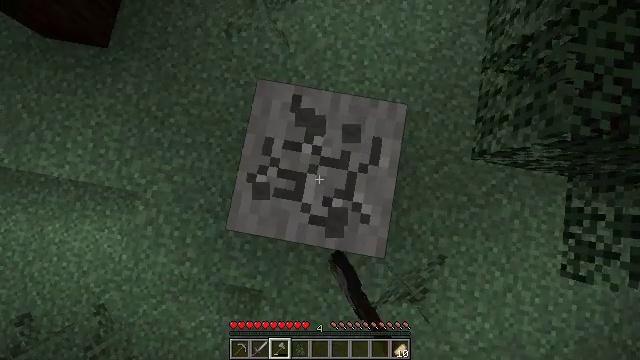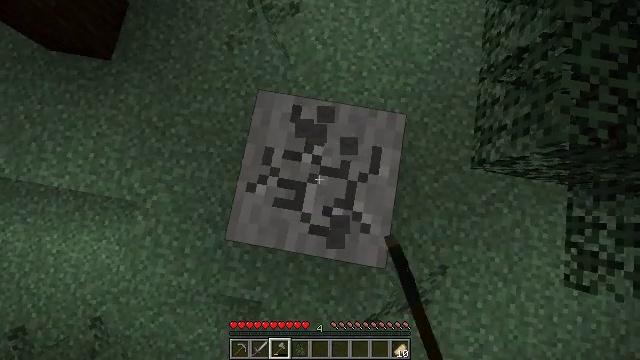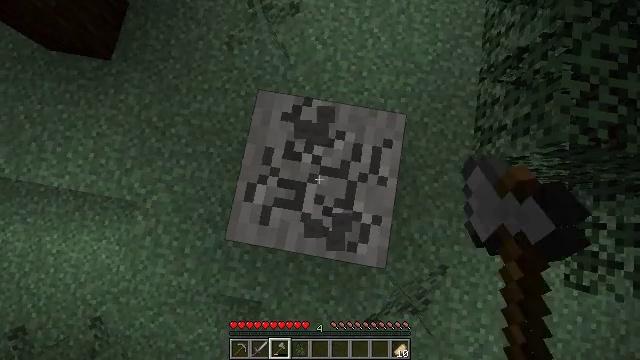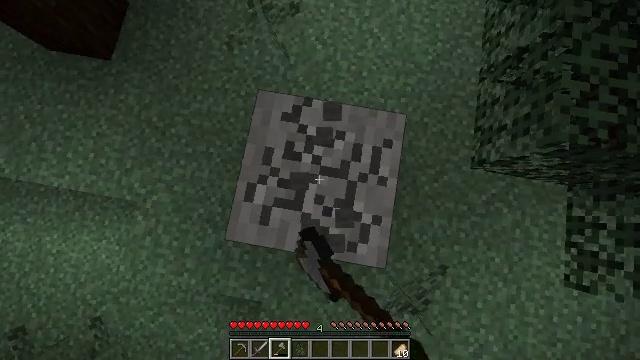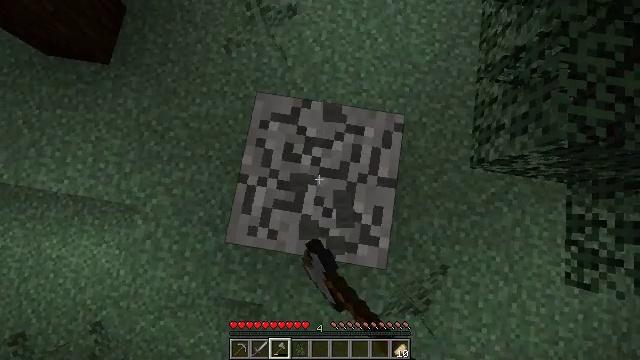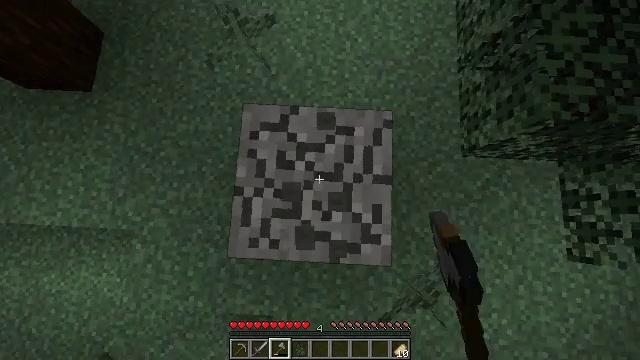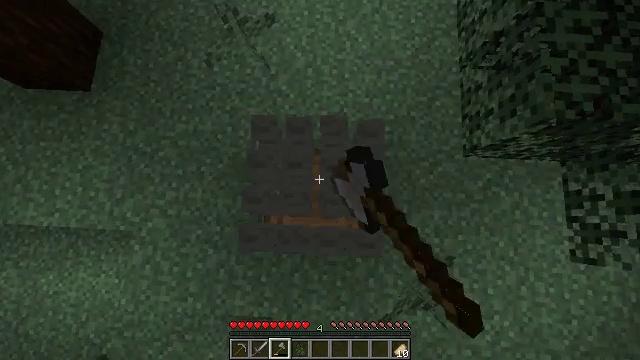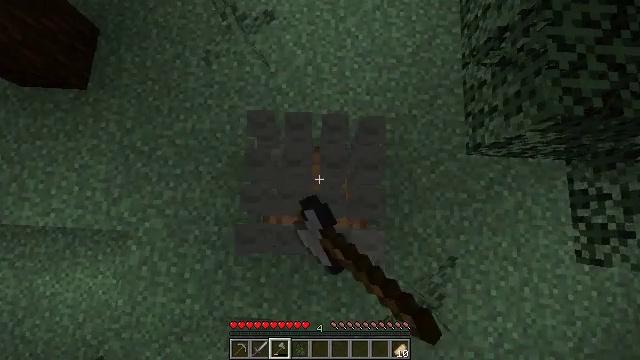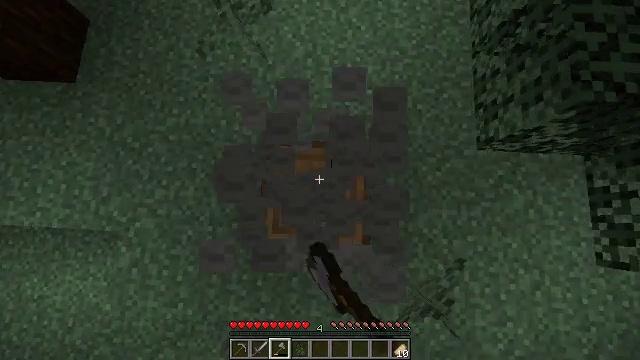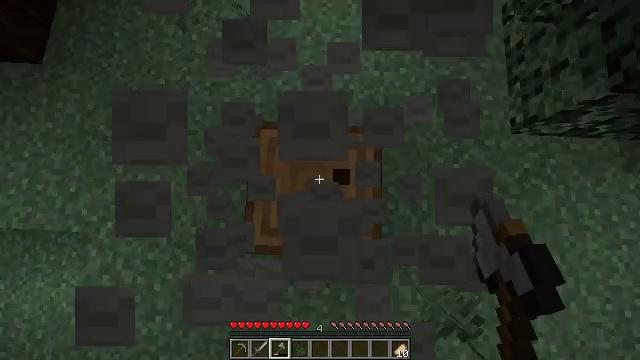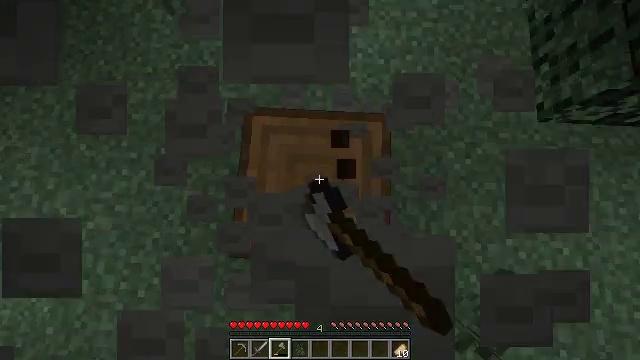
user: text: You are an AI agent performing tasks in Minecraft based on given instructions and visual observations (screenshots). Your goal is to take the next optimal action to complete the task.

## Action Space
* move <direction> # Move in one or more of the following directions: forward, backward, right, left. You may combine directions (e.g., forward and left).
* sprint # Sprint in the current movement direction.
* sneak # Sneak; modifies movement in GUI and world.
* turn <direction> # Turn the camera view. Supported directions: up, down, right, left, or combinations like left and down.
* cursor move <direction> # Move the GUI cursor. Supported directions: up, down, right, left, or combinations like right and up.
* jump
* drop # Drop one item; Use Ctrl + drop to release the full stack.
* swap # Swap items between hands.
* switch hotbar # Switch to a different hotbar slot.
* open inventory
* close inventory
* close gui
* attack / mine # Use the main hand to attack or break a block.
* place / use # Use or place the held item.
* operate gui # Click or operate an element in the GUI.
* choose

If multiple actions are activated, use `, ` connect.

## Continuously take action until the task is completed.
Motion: motion action
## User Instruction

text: Collect light gray wool by hitting it.
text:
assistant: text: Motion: turn up, attack / mine
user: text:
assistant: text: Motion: attack / mine
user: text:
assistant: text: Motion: attack / mine
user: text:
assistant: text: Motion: attack / mine
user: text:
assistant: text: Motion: turn right, attack / mine
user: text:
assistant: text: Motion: attack / mine
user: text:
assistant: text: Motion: attack / mine
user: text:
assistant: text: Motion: attack / mine
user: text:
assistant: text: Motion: attack / mine
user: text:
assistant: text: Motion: attack / mine
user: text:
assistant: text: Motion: attack / mine